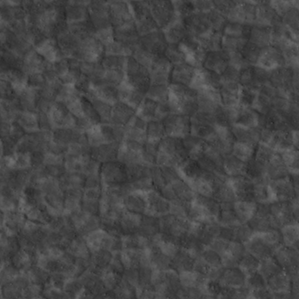
Label: non_frost